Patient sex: M
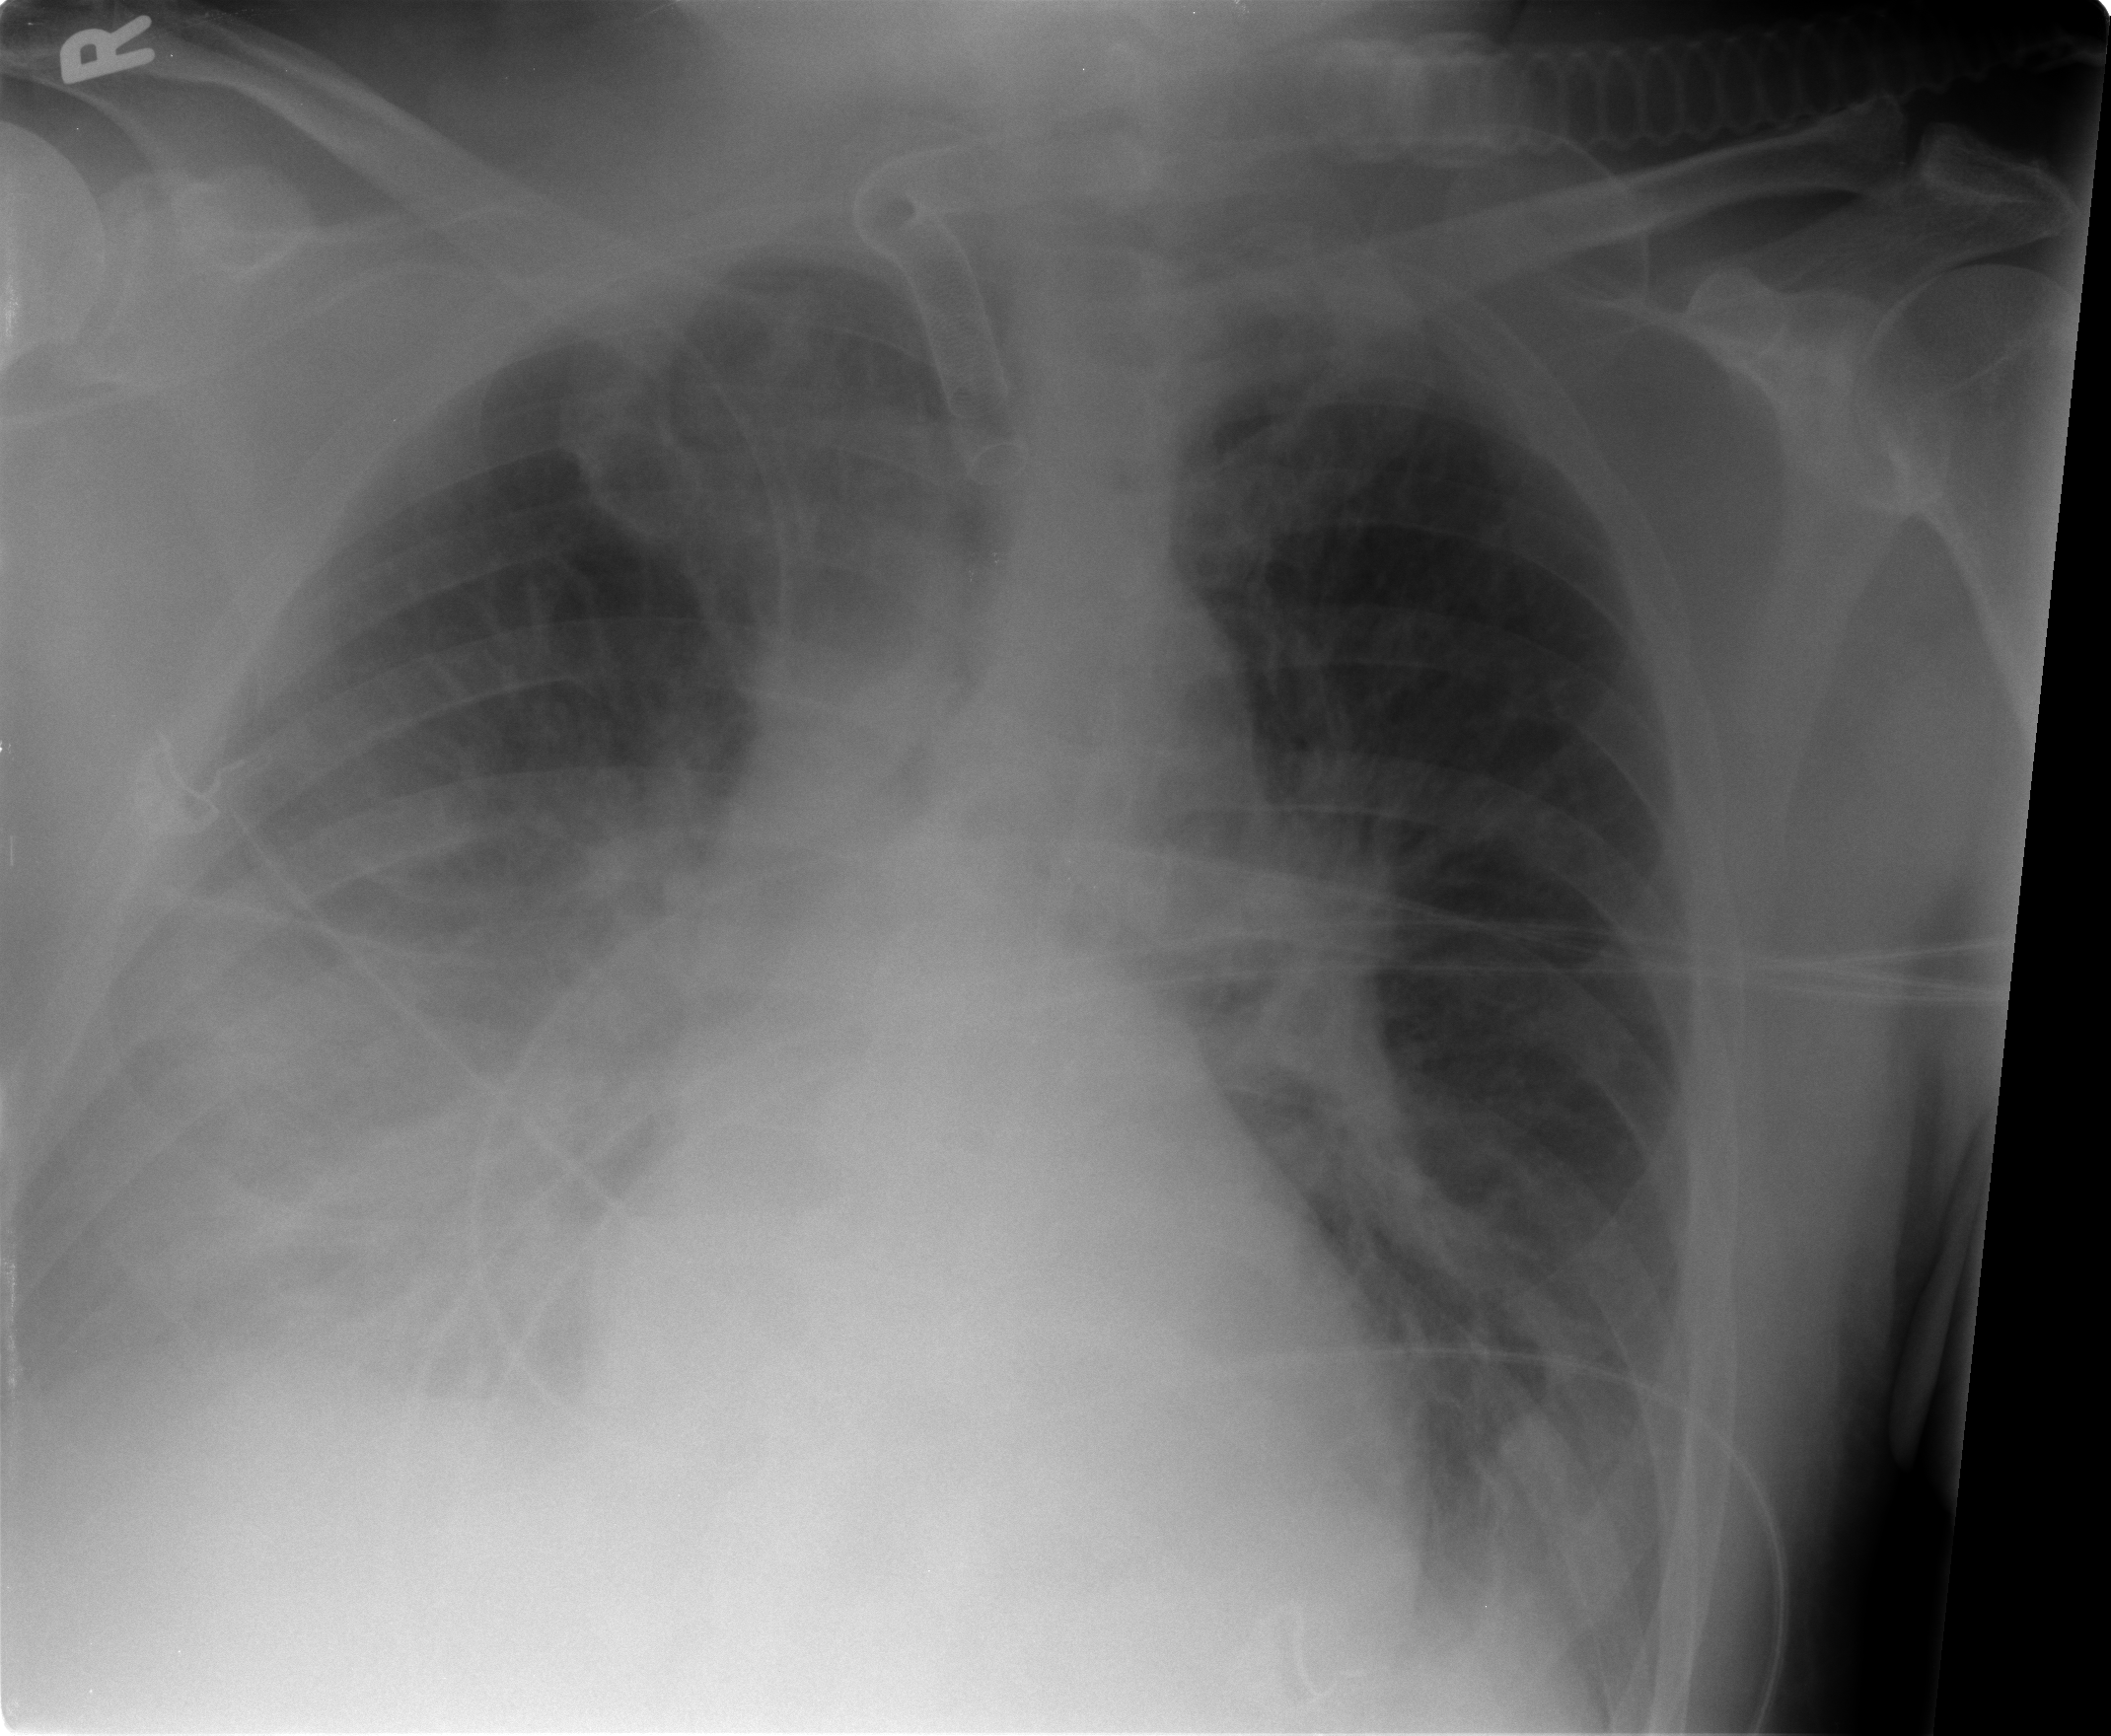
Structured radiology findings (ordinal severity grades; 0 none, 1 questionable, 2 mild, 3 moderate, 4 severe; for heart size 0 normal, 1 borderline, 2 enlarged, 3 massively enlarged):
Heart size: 0
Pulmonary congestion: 2
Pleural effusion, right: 3
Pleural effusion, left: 1
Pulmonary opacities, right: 2
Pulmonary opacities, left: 0
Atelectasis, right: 2
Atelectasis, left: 2